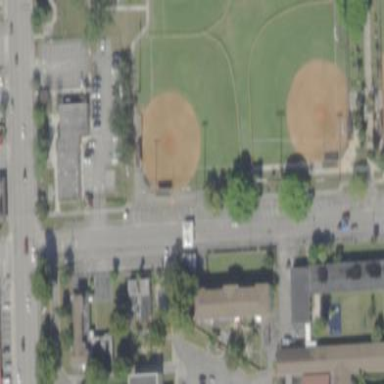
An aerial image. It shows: Baseball pitch for leisure and sports activities.